Aerial crown-view tile of a tropical tree (Barro Colorado Island, Panama), acquired 20240918:
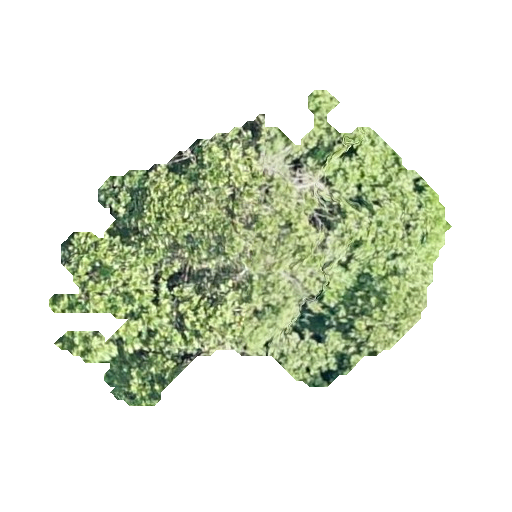
Species: Anacardium excelsum
GBIF accepted scientific name: Anacardium excelsum
Crown area: 119.701 m²